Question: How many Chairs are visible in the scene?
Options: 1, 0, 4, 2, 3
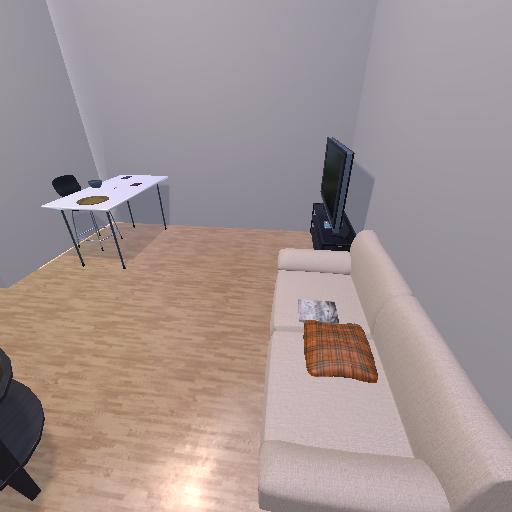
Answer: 1